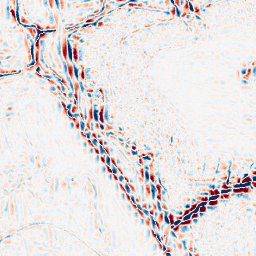
Category: wavelet
Decomposition family: wavelet_dwt
Decomposition parameters: wavelet: sym4
level: 3
Upsampling method: regularized
Upsampling parameters: scale: 2
lambda_reg: 0.001
Upsampling scale: 2